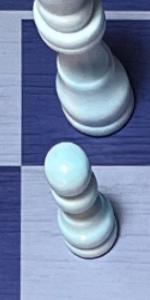
Label: Pawn_White